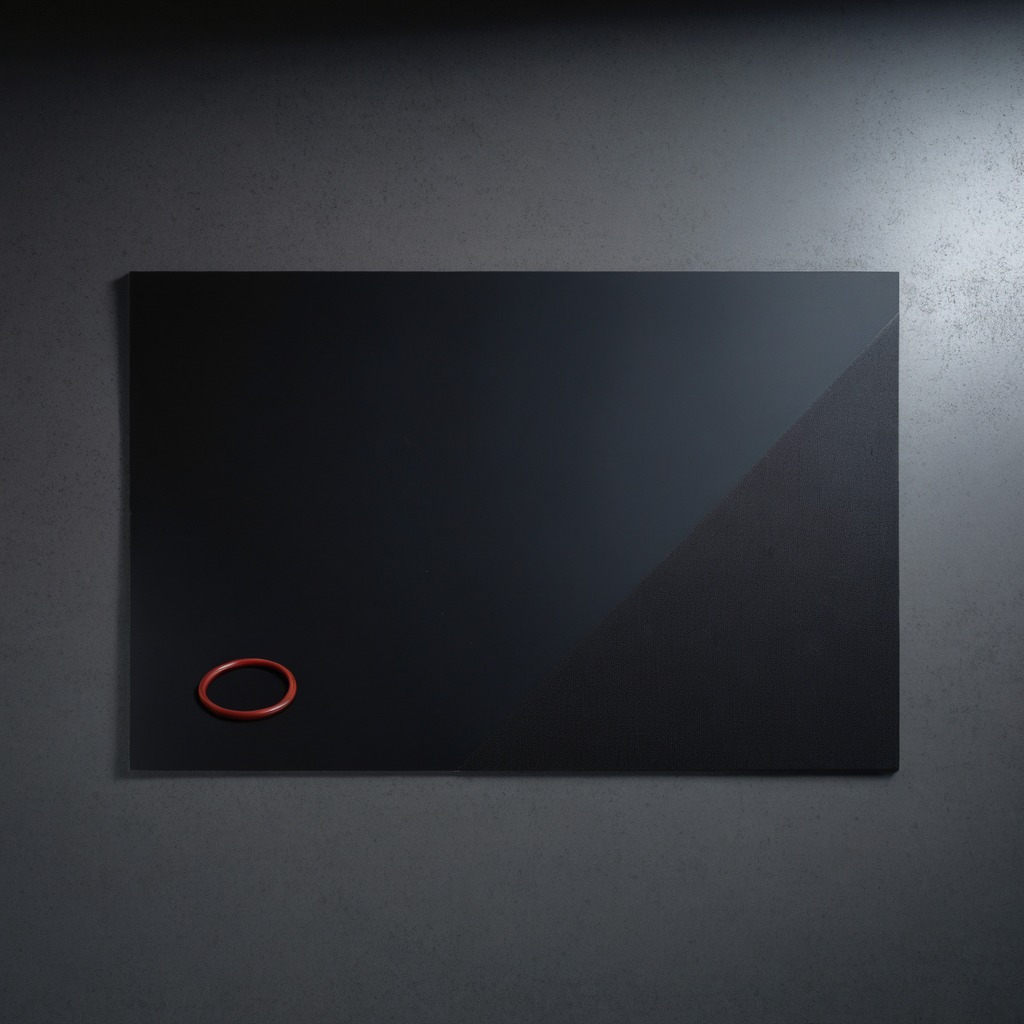
A rubber O-ring lying on a clean granite tabletop inside a workshop at night dim ambient light soft shadows worn but beneath the mat